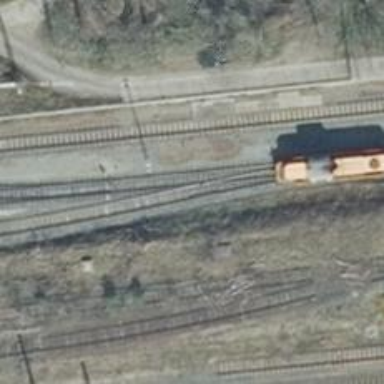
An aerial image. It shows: Railway yard.